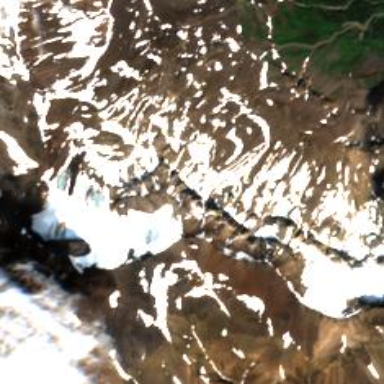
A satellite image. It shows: Majestic glacier in the distance.